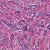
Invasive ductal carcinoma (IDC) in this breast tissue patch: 1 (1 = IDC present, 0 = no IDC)